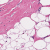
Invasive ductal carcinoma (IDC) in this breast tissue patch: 0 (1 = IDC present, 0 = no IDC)